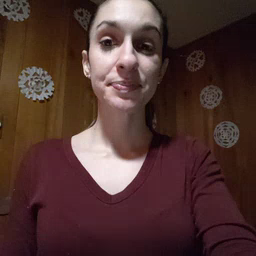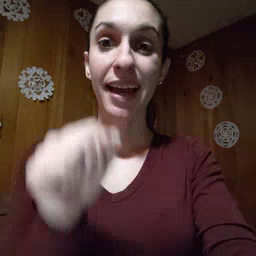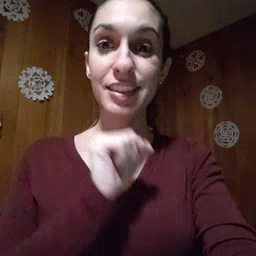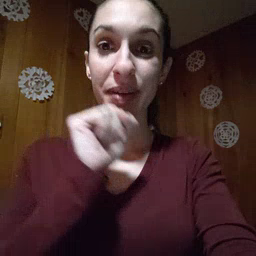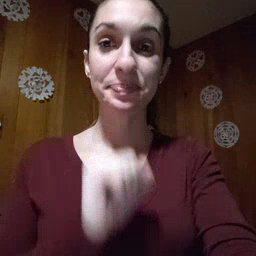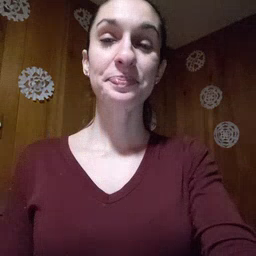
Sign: icecream